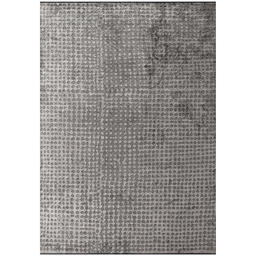
Label: decoration